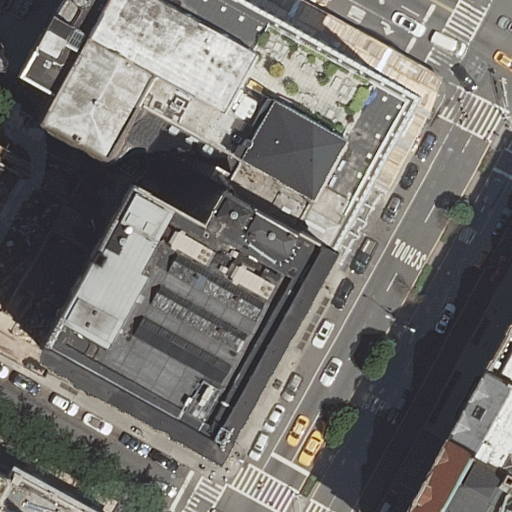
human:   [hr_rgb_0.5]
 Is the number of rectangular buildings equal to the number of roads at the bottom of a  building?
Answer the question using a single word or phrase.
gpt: no

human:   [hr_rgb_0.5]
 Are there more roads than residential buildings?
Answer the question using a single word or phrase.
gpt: no

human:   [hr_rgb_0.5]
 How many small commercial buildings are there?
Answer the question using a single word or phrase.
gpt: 0

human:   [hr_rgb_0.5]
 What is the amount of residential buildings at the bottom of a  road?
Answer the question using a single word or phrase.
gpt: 6

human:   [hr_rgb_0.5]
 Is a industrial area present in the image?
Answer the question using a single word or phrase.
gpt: no

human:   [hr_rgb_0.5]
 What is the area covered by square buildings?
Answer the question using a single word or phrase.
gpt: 0m2

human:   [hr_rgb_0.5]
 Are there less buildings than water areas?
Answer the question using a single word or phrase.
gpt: no

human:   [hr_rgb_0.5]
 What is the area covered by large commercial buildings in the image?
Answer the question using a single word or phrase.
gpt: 0m2

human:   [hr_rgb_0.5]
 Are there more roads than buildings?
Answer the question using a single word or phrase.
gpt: no

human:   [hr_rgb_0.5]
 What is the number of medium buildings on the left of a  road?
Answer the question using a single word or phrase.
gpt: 2

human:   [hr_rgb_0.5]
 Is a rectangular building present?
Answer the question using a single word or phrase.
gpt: yes

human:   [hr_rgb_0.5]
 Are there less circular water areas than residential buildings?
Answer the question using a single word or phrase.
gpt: yes

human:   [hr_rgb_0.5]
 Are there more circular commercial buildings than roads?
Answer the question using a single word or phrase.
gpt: no

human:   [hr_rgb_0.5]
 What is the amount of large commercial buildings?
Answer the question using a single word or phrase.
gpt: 0

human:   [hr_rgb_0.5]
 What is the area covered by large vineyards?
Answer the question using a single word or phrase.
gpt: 0m2

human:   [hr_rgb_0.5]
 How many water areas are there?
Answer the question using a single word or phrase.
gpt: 0

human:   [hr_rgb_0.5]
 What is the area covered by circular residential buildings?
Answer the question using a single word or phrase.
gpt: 0m2

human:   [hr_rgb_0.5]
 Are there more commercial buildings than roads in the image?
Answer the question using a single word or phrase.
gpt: no

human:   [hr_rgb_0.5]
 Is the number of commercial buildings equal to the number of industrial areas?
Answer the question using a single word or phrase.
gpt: yes

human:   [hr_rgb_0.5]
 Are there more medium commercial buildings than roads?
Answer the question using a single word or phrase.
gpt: no

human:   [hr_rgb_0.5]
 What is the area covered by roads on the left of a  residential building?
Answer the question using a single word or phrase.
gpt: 0m2

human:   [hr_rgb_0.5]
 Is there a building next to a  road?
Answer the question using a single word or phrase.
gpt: yes

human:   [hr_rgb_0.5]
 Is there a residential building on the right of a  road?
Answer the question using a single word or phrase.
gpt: yes

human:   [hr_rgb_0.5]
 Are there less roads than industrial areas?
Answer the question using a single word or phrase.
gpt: no

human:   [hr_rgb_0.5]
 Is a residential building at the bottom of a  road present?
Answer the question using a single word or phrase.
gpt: yes

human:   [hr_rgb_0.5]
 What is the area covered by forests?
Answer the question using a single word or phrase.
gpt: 0m2

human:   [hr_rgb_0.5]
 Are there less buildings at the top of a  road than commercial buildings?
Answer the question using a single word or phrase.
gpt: no

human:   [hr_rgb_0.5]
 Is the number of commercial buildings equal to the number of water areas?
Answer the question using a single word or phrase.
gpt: yes

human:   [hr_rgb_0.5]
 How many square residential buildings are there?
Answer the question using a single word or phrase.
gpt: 0

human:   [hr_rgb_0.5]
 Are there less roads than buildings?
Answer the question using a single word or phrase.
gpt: yes

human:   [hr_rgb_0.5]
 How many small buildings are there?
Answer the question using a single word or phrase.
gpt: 3

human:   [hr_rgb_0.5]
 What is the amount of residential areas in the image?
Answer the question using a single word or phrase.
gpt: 0

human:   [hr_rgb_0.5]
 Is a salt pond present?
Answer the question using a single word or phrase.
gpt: no

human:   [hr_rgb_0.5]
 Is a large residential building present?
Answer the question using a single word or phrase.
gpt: yes

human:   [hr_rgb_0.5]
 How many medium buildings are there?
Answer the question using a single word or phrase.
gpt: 3

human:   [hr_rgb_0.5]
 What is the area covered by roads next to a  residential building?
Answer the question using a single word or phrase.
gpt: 0m2